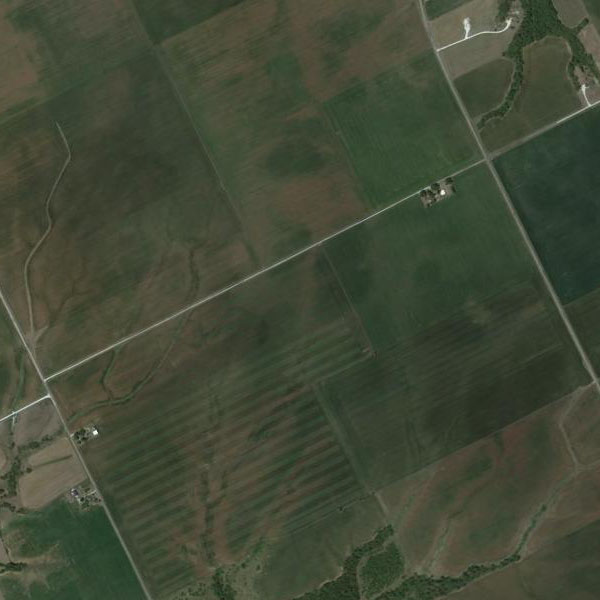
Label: Farmland